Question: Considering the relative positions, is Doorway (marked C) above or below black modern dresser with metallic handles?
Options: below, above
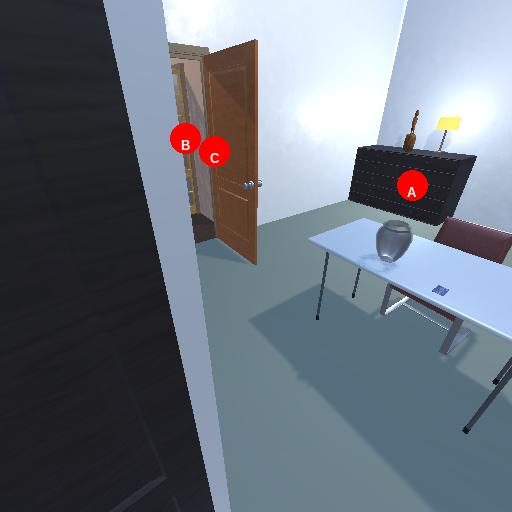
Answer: below